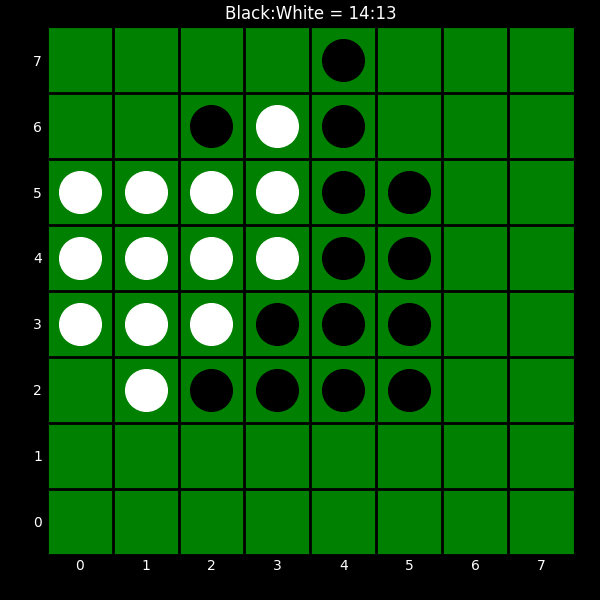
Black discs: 14
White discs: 13